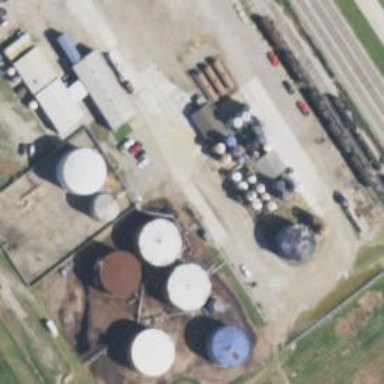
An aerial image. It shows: Storage tank that is man-made.